Question: I want to implement a search with a auto-complete feature (like google search) as seen in the screenshot below:
For example if I key auto, a list of results starting or containing auto will be displayed in the table

Are there any tutorials or resources available for my reference?
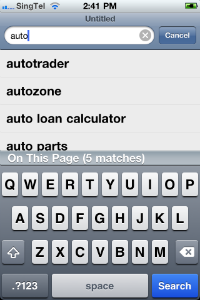
Answer: If you have just an internal set of string you want autocompletion for, i.e. you are not trying to dynamically fetch them from the internet. Then I have created a class which I have put up on GitHub that wil turn every string that begins with a string, for example, @"cat" would return {@"cat", @"catalog", @"category"}.
<URL>